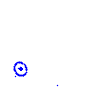
Particle: kaon